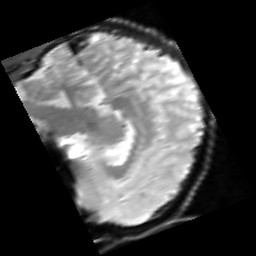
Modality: inplaneT2
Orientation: sagittal
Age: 18
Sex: male
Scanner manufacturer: siemens
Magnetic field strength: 3 T
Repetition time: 5 s
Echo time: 0.034 s